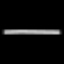
Label: line